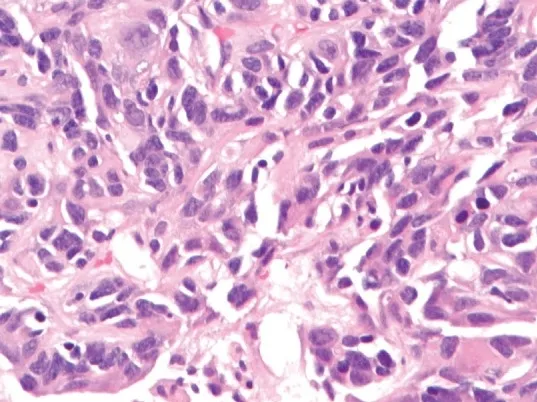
(40x magnification). High-power magnification of the tumour shows pleomorphic cells without significant mitotic activity, inclusions, or pigment.
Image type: pathology (h&e)